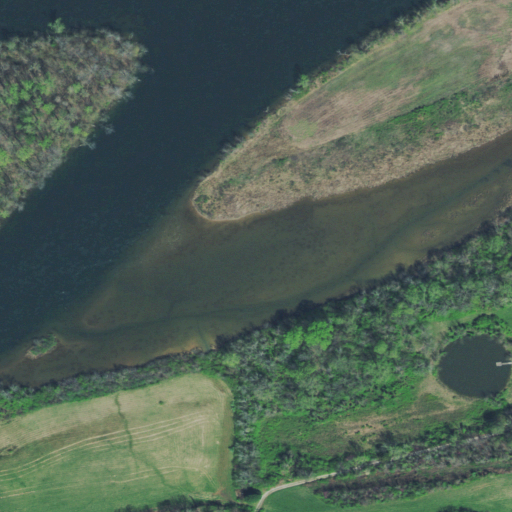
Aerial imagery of bar in Tennessee named Chilhowee Shoals containing open water, pasture, deciduous forest, mixed forest, open development, low intensity development, herbaceous wetlands, and evergreen forest